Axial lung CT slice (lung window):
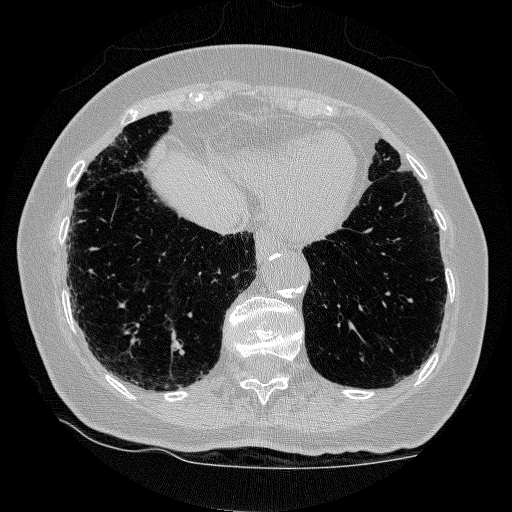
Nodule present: no